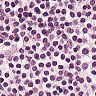
Metastatic tissue present: no